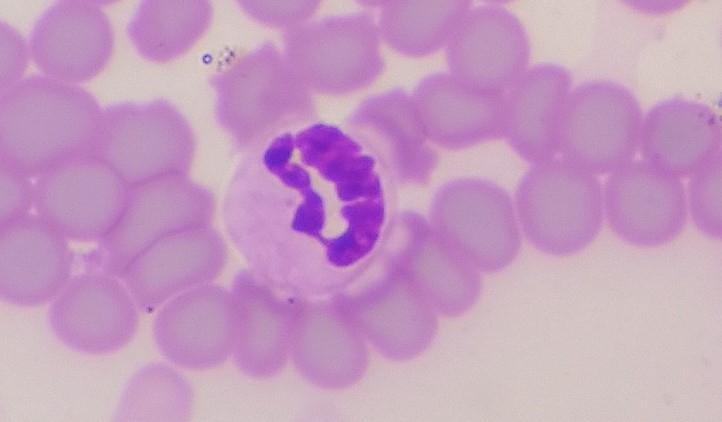
White blood cell type: Neutrophil